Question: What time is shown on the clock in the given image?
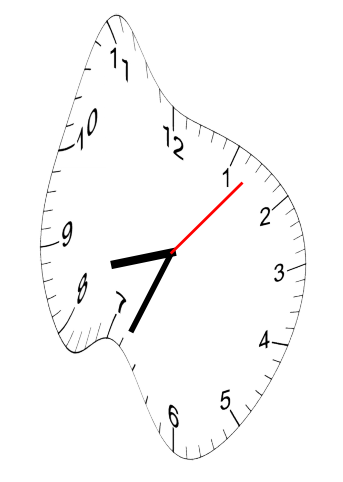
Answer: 08:34:07